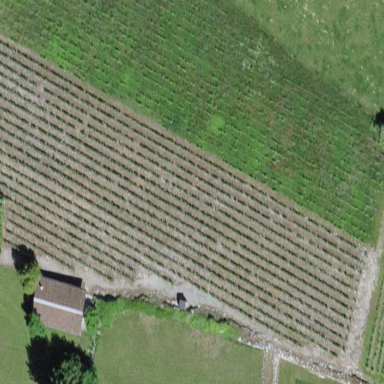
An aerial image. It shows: Beautiful vineyard in the countryside.